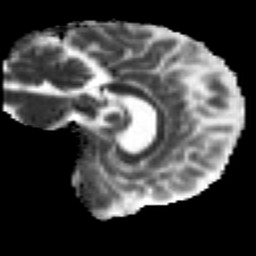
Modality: MD
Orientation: sagittal
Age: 37
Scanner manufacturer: siemens
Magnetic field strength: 3 T
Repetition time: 2.2 s
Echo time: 0.084 s